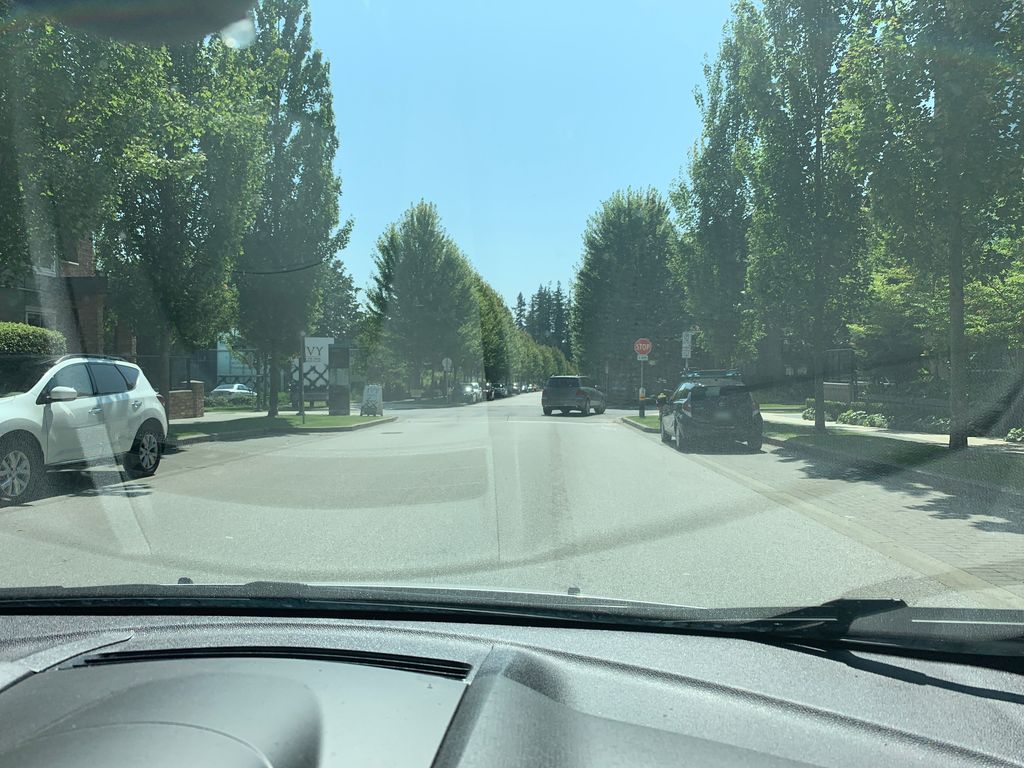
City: vancouver